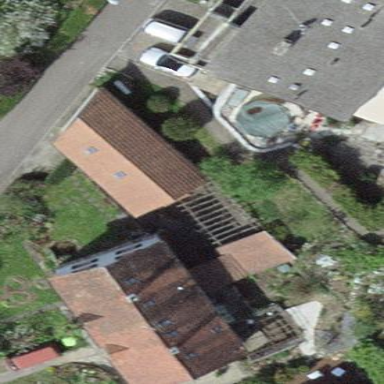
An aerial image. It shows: Shed building.